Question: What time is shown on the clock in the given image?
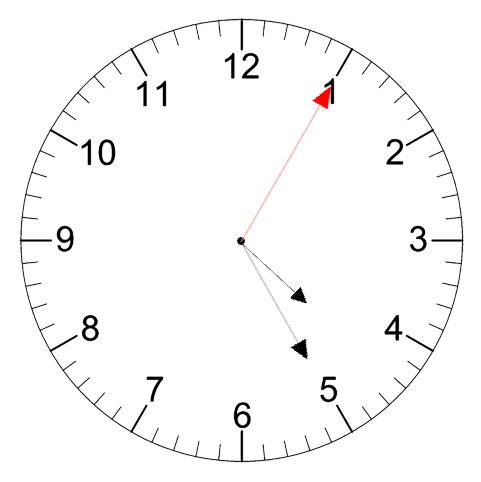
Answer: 04:25:05